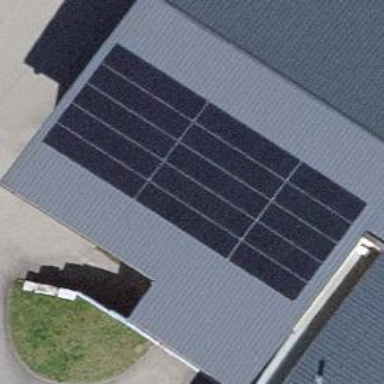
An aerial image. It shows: Solar power generator using photovoltaic panels.